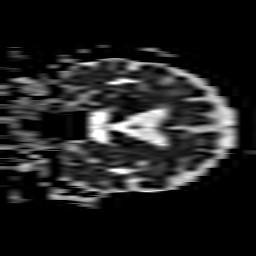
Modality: ADC
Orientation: coronal
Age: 86
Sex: female
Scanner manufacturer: philips
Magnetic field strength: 3 T
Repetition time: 4.058 s
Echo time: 0.05992 s